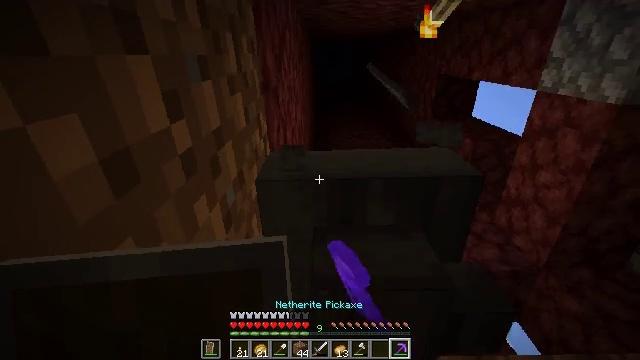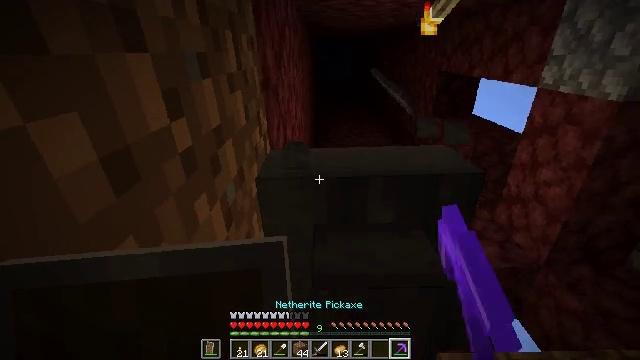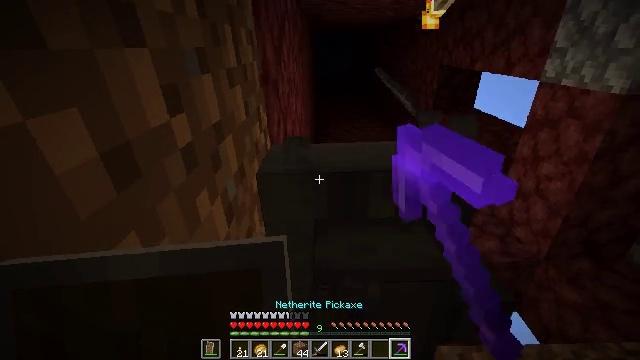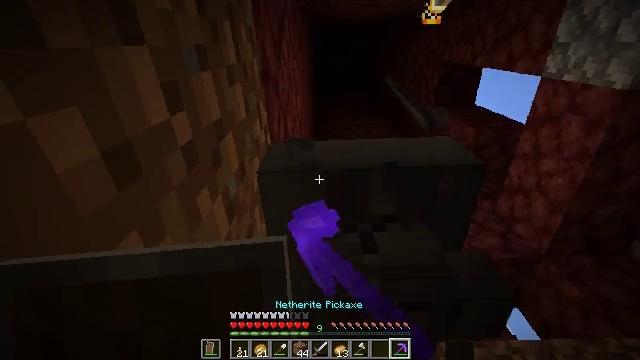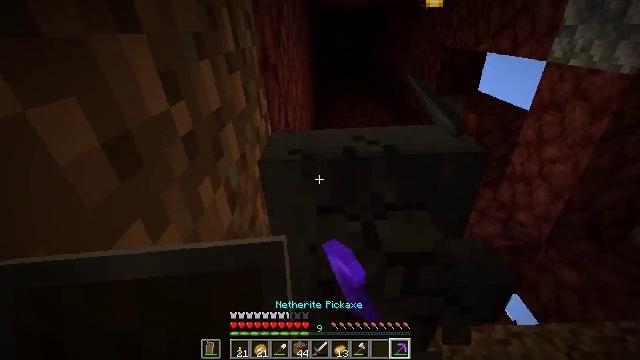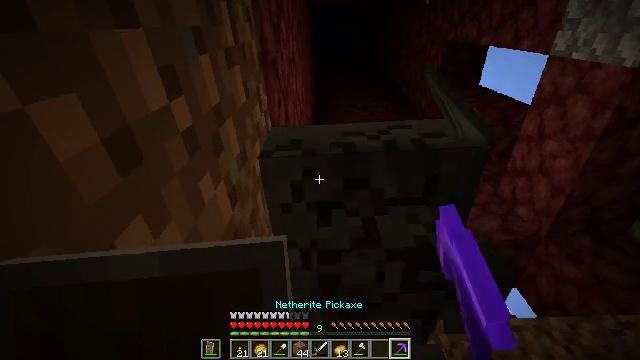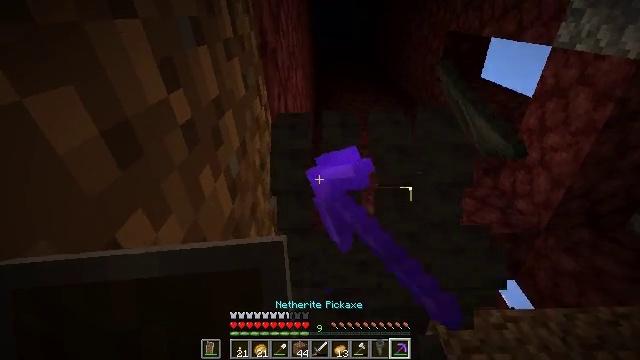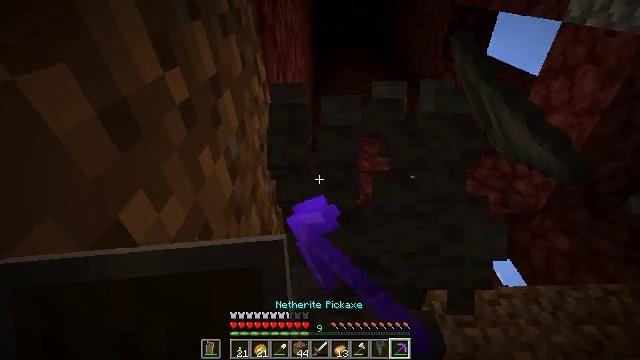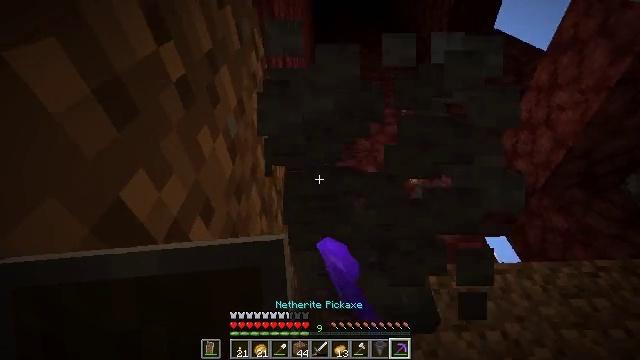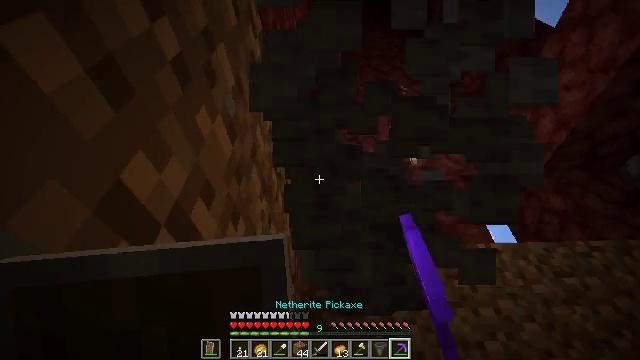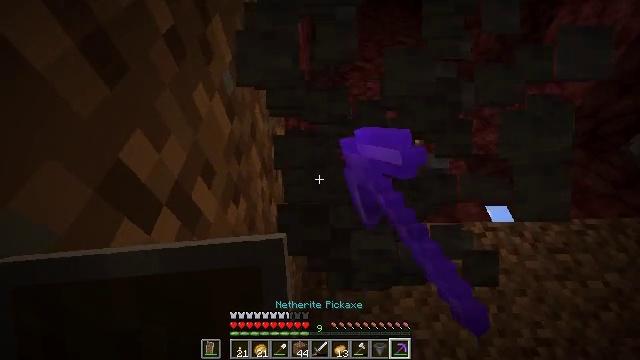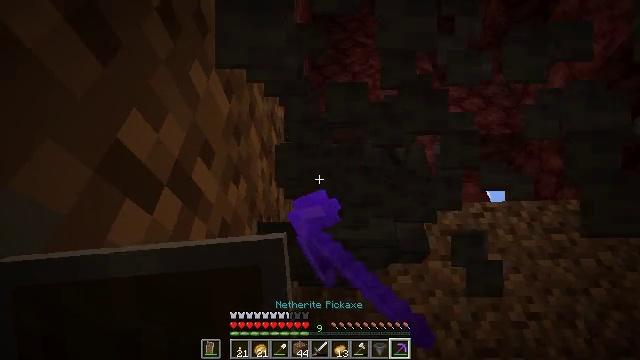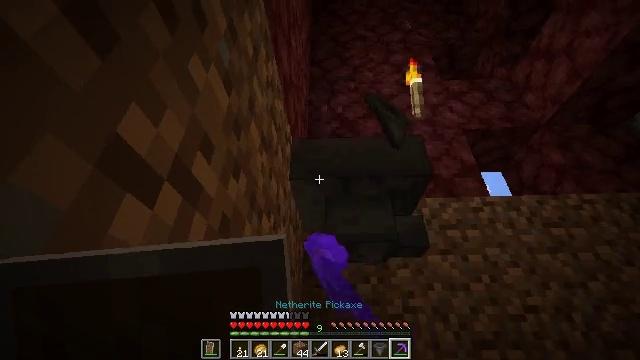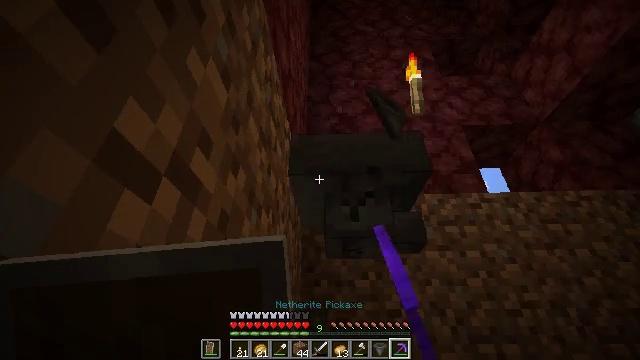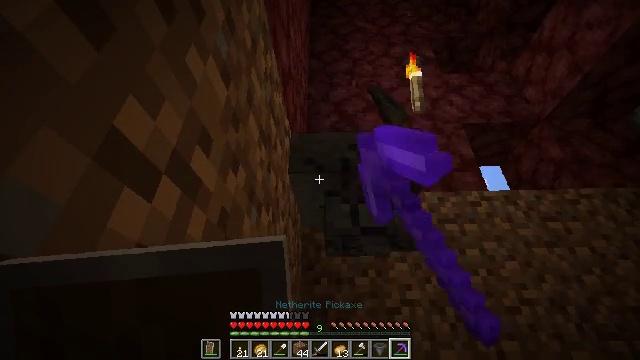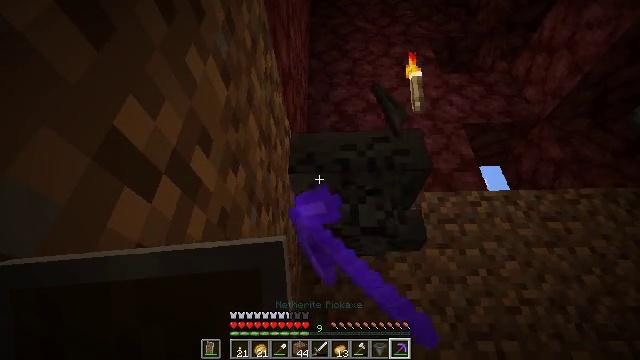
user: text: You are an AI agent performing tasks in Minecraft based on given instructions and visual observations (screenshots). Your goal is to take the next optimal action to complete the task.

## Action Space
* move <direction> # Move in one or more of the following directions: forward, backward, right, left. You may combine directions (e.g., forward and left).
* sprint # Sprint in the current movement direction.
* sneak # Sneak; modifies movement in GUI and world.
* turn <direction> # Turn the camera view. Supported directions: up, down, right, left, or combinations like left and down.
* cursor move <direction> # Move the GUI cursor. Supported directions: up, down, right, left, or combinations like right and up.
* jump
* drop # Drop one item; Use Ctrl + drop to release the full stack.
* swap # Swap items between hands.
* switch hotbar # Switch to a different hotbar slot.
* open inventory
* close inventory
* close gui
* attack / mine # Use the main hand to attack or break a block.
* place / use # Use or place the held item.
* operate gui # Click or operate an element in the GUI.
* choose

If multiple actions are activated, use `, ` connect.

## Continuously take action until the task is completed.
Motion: motion action
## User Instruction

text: Get the hopper into inventory.
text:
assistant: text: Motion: attack / mine
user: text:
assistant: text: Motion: turn down, attack / mine
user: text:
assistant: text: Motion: attack / mine
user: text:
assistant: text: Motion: turn down, attack / mine
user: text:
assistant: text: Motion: turn down, attack / mine
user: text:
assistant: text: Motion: turn down, attack / mine
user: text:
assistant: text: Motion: turn down, attack / mine
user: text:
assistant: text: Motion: turn down, attack / mine
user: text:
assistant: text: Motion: turn down, attack / mine
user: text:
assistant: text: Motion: turn down, attack / mine
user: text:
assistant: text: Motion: turn down, attack / mine
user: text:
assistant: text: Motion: turn down, attack / mine
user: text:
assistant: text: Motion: attack / mine
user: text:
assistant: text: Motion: attack / mine
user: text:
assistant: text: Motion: attack / mine
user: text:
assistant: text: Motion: attack / mine
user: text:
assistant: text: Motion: attack / mine
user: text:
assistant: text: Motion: attack / mine
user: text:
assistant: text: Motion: attack / mine
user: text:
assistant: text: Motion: attack / mine
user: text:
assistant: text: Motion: attack / mine